Question: I have a page where I'm displaying the status of two websites -- as in if they're currently up and running, or not. If the site is up, I want the block to have a light green background, and if not, a light red one. And the site's name should be centered inside the block.

This is what I've tried so far:
'''
body {
font-family: sans-serif;
}
#container {
width: 800px;
height: 600px;
margin: 0 auto;
border: 1px solid #ccc;
}
#smallcontainer {
width: 208px;
height: 100px;
margin: 200px auto auto;
}
.status {
height: 100px;
width: 100px;
background: #efefef;
float: left;
margin-left: 2px;
border: 1px solid #ccc;
}
'''
'''
<div id="container">
<div id="smallcontainer">
<div class="status"></div>
<div class="status"></div>
</div>
</div>
'''
It works (see <URL>, but I feel like I'm way off. How do I do something simple as this using CSS, the way? I feel like my code is a hack. And how would you write the text exactly in the center of the block, vertically and horizontally?
And is it possible to have it such a way that it works across all desktop screen sizes? Maybe I should specify width and height in percentage as opposed to pixels?
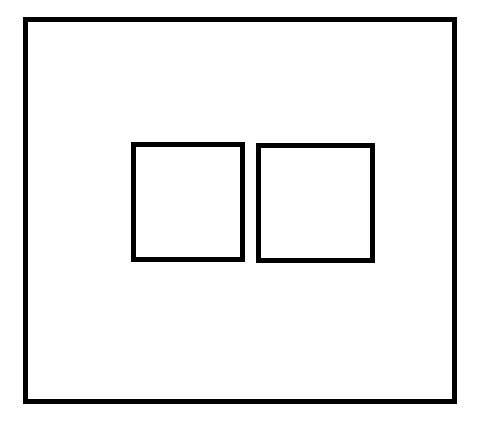
Answer: You can use <URL>
HTML
'''
<div id="container">
<div class="status"></div>
<div class="status"></div>
</div>
'''
CSS
'''
#container {
width: 800px;
height: 600px;
margin: 0 auto;
border: 1px solid #ccc;
display: flex;
align-items: center;
justify-content: center;
}
.status {
height: 100px;
width: 100px;
background: #efefef;
margin-left: 2px;
border: 1px solid #ccc;
}
'''
<URL>